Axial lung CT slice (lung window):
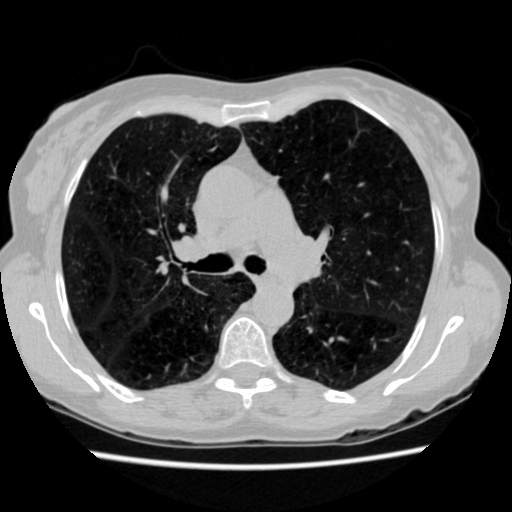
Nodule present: no